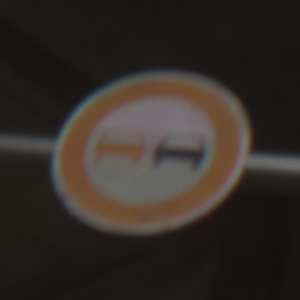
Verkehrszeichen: Ueberholverbot
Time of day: Midday
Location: Roofed (Special)
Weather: Overcast
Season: NotSpecified
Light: Natural